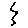
Label: zigzag